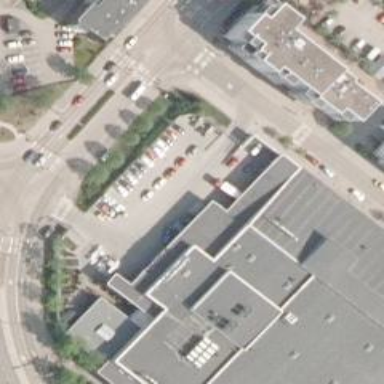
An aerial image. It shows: Parking area with surface.